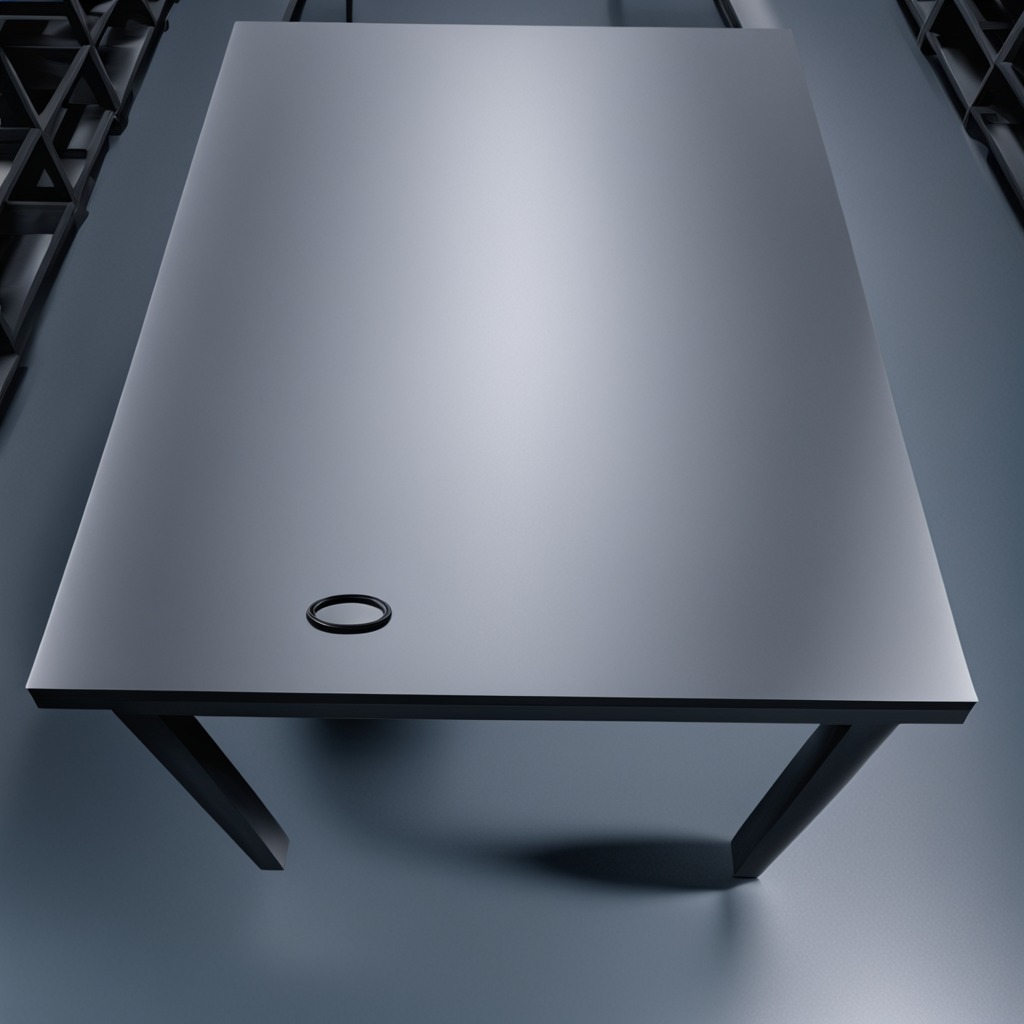
A rubber O-ring is lying on the tabletop.